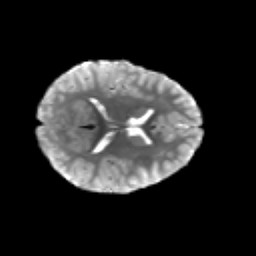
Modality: T2w
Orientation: axial
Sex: female
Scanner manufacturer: siemens
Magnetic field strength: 3 T
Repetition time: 5 s
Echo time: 0.071 s